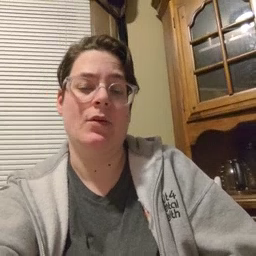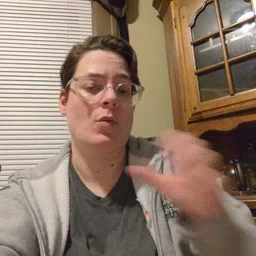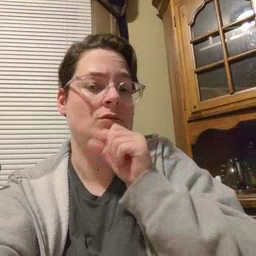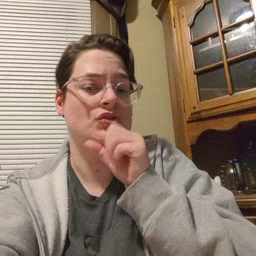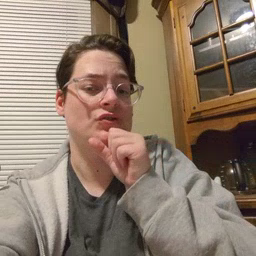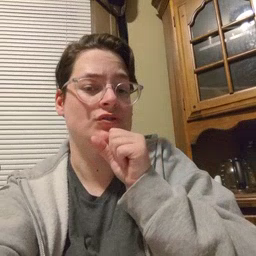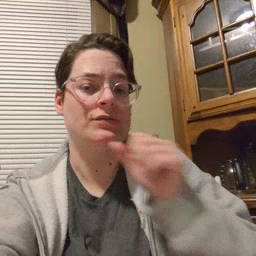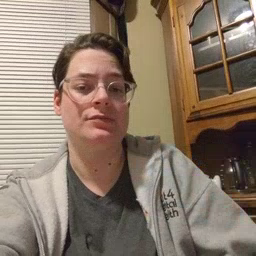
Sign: orange